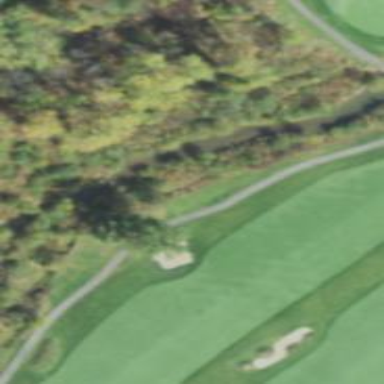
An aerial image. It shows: Path for golf carts.